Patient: sex F, age 59
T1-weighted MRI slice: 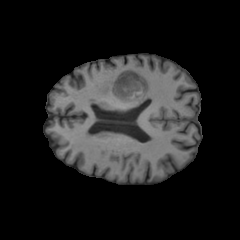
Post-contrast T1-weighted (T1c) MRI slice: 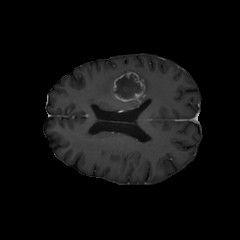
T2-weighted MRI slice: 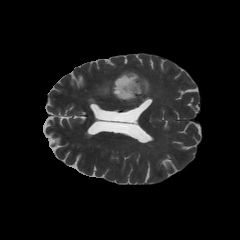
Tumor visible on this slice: yes
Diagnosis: Glioblastoma, IDH-wildtype
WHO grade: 4